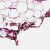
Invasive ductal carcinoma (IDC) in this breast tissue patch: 0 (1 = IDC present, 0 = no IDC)